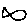
Label: fish